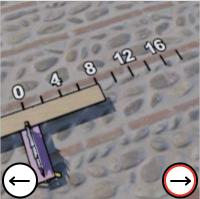
Task: length
Answer: 8
First scale value: 4.0